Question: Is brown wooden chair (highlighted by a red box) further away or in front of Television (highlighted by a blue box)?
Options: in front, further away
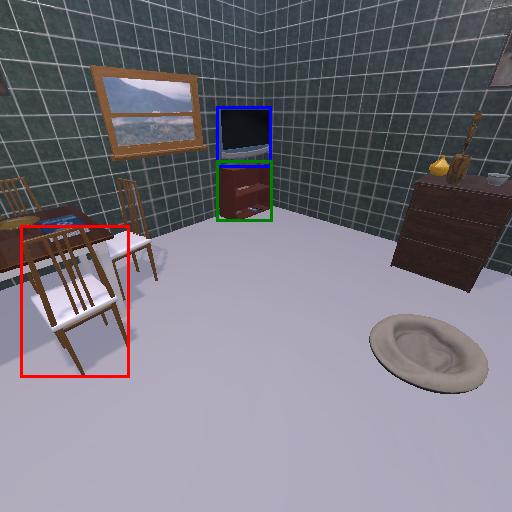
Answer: in front